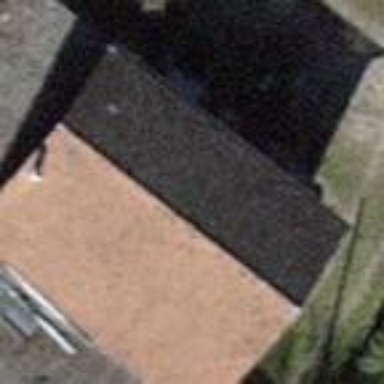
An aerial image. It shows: Shed building.